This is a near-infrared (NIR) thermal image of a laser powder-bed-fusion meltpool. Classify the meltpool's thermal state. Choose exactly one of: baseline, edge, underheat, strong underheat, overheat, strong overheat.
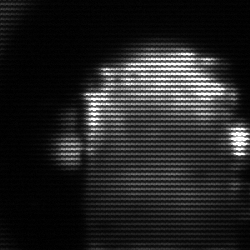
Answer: baseline